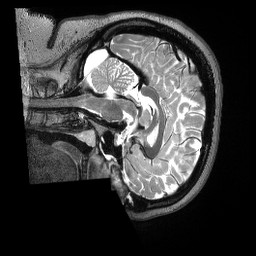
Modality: T2w
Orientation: sagittal
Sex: female
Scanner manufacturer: siemens
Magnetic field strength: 3 T
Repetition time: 3.2 s
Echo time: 0.563 s